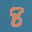
Label: 8